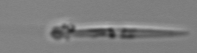
Label: pennate_Pseudo-nitzschia